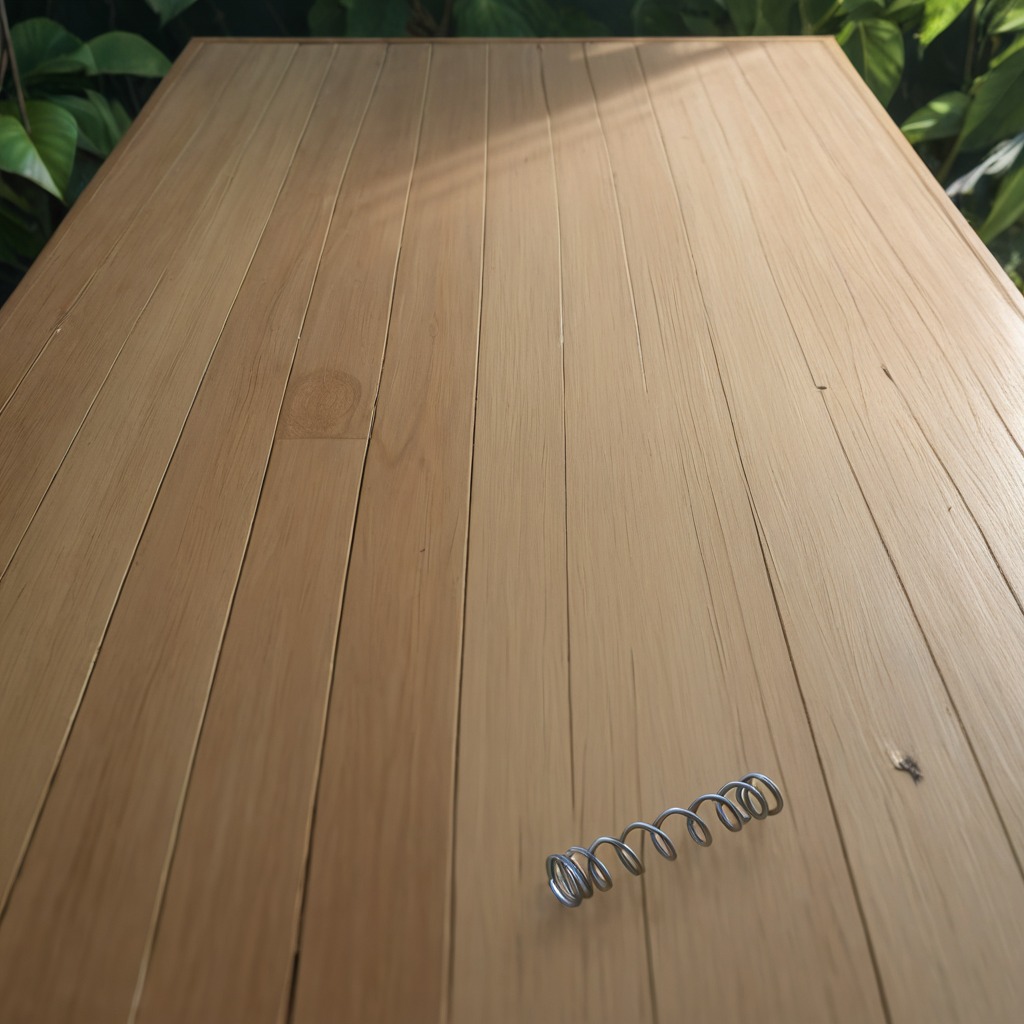
A coiled metal spring lies on a wooden table in a jungle field workshop tent.